Question: I wish to add an 'ImageView' inside a 'ListView'. I would like the image to fill the layout without distorsion (basically, fill the height and adapt its width).
This is what I get now:

I have put a grey background to the 'ImageView' to make it easier to see. In red, it's the size I wish to get.
Here is my code:
'''
<?xml version="1.0" encoding="utf-8"?> <RelativeLayout xmlns:android="http://schemas.android.com/apk/res/android"
android:layout_width="wrap_content"
android:layout_height="wrap_content">
<TextView
xmlns:android="http://schemas.android.com/apk/res/android"
android:id="@+id/name_project"
android:layout_width="wrap_content"
android:layout_height="wrap_content"
android:layout_centerVertical="true"
android:padding="3dp"
android:layout_alignParentLeft="true"
android:textAppearance="?android:attr/textAppearanceMedium"
android:textSize="25dp" >
</TextView>
<Button
android:id="@+id/button_project"
android:layout_width="wrap_content"
android:layout_height="wrap_content"
android:background="@drawable/btn_custom"
android:layout_centerVertical="true"
android:focusable="false"
android:focusableInTouchMode="false"
android:layout_alignParentRight="true"
android:padding="3dp"
android:text=" details "
android:textSize="20dp"
android:visibility="invisible" />
<ImageView
android:id="@+id/imagesstep"
android:layout_width="wrap_content"
android:layout_height="fill_parent"
android:background="@color/grey"
android:adjustViewBounds="false"
android:layout_centerVertical="true"
android:padding="3dp"
android:layout_alignParentRight="true"
android:visibility="invisible" />
</RelativeLayout>
'''
'Adapter' :
'''
@Override
public View getView(int position, View convertView, ViewGroup parent) {
View row = convertView;
if (row==null) {
LayoutInflater inflater = (LayoutInflater) this.getContext().getSystemService(Context.LAYOUT_INFLATER_SERVICE);
row = inflater.inflate(R.layout.project_form, parent, false);
}
TextView text = (TextView) row.findViewById(R.id.name_project);
text.setText(this.objects[position].getName());
int IDImage=this.objects[position].getIDImage();
int IDPlay = this.objects[position].getIDPlay();
text.setCompoundDrawablesWithIntrinsicBounds(IDImage, 0, 0, 0);
text.setCompoundDrawablePadding(7);
ImageView image = (ImageView)
row.findViewById(R.id.imagesstep);
image.setVisibility(View.VISIBLE);
image.setImageResource(IDPlay);
if (position == selectedPosition) {
row.setBackgroundColor(Color.parseColor("#8000ff00"));
}
else {
row.setBackgroundColor(Color.TRANSPARENT);
}
return row;
}
'''
I tried to play with different parameters such as 'ScaleType', android:adjustViewBounds and layout_width but the height of my image never changed. I also tried to do it programatically (something like image.setMinHeight(parent.getHeight()) but it failed too.
Could anyone point me out what is going wrong?
Many thanks
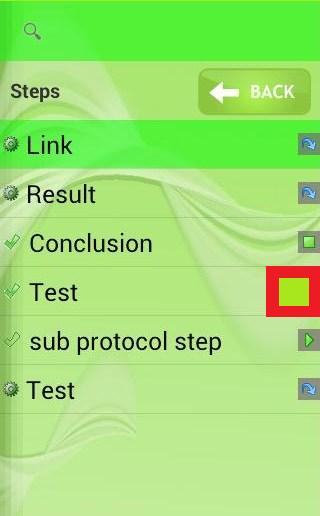
Answer: Try changing the 'RelativeLayout' of the 'layout_height' to 'fill_parent'
'''
<RelativeLayout xmlns:android="http://schemas.android.com/apk/res/android"
android:layout_width="wrap_content"
android:layout_height="fill_parent">
<TextView ... />
<Button .. />
<ImageView ... />
</RelativeLayout>
'''
Alternatively you could set the 'minHeight' attribute of the 'ImageView' to '?android:attr/listPreferredItemHeight'
'''
<ImageView
...
android:minHeight="?android:attr/listPreferredItemHeight" />
'''